Question: The following "Apple Mach-O Linker (Id) Error" occurs when I try to build a small C++ X11/Xlib program in XCode (Version 5).

'''
#include <iostream>
#include <X11/Xlib.h>
#include <X11/Xutil.h>
#include <X11/Xos.h>
#include <string>
using namespace std;
int main(int argc, const char * argv[])
{
Display *d;
Window w;
XEvent e;
string msg = "Hello, World!";
int s;
d = XOpenDisplay(NULL);
if (d == NULL) {
fprintf(stderr, "Cannot open display
");
exit(1);
}
s = DefaultScreen(d);
w = XCreateSimpleWindow(d, RootWindow(d, s), 10, 10, 100, 100, 1,
BlackPixel(d, s), WhitePixel(d, s));
XSelectInput(d, w, ExposureMask | KeyPressMask);
XMapWindow(d, w);
while (1) {
XNextEvent(d, &e);
if (e.type == Expose) {
XFillRectangle(d, w, DefaultGC(d, s), 20, 20, 10, 10);
XDrawString(d, w, DefaultGC(d, s), 10, 50, msg.c_str(), (int)msg.length());
}
if (e.type == KeyPress)
break;
}
XCloseDisplay(d);
return 0;
}
'''
I've added and to the Header Search Paths in Build Settings as suggested in <URL> This linker error is still appearing though.
I'm currently running OSX 10.8.5, and I've installed .
Am I just missing a build setting, or is there potentially something I'm required to install which I've overlooked?
Any help would be greatly appreciated!
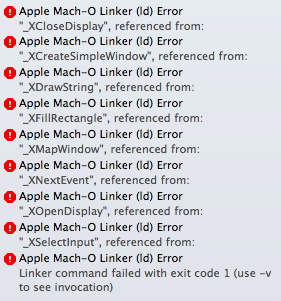
Answer: It turned out I was receiving these errors because I wasn't properly setting the flags within XCode.
To solve this issue, go to the Build Settings of your project and add to "Other Linker Flags" the flags:
'''
-I/usr/X11R6/include -L/usr/X11R6/lib -lX11
'''